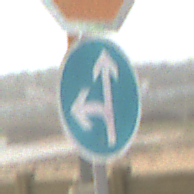
Verkehrszeichen: VorgeschriebeneFahrtrichtungGeradeausOderLinks
Zusatzzeichen oben: Stop
Umgebung: Outdoor, Suburban
Tageszeit: MorningAfternoon
Wetter: PartlyCloudy
Licht: Natural
Jahreszeit: NotSpecified
Kontrast: HighContrast